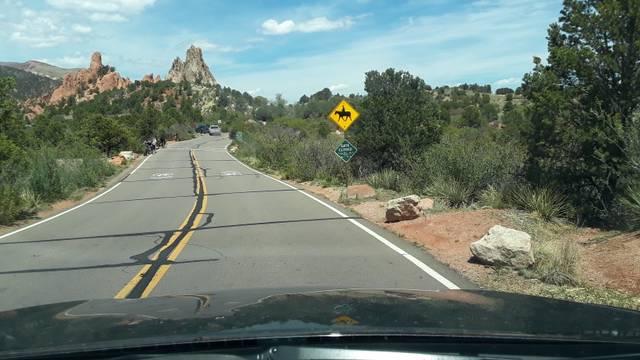
Region: United States
Coordinates: 38.867, -104.879